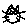
Label: cat